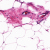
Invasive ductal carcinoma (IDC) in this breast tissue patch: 0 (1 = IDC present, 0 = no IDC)